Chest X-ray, AP view. Patient: 65 years old, sex M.
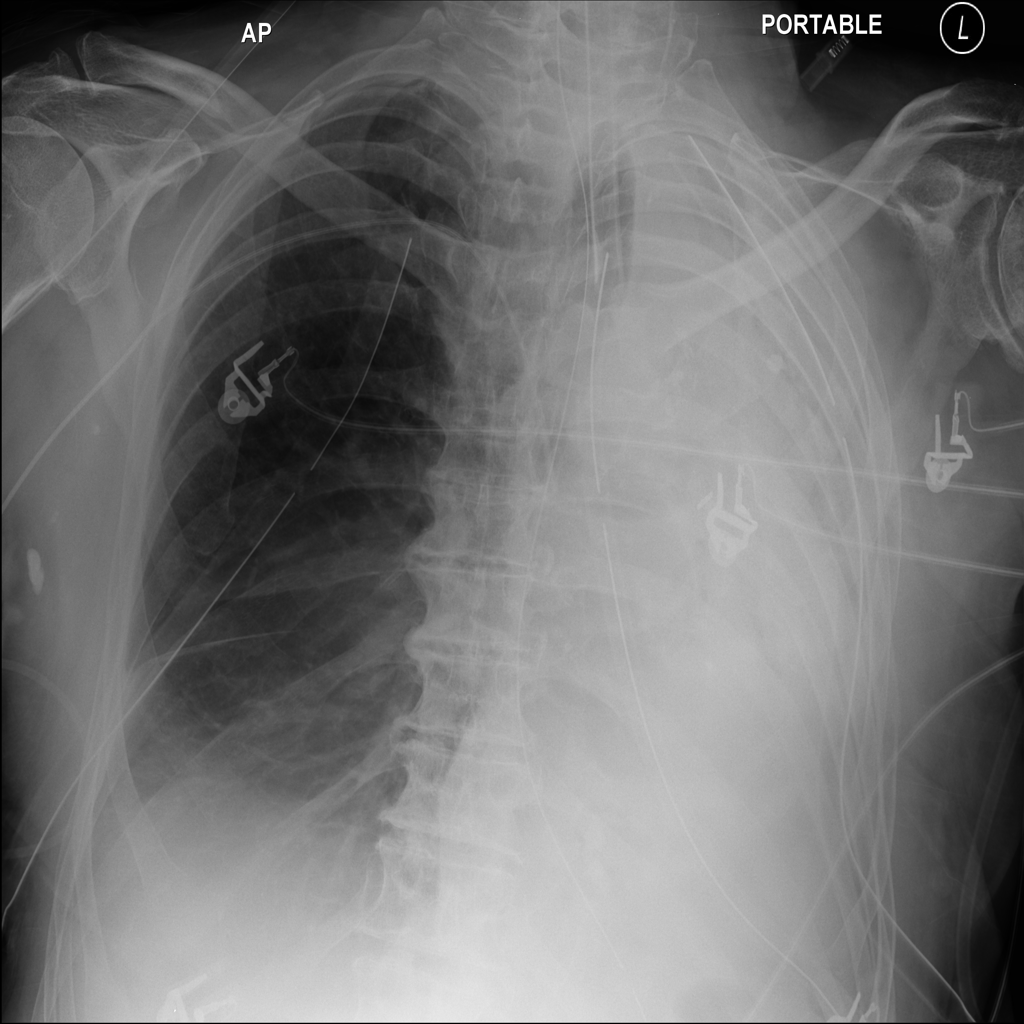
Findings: Atelectasis, Consolidation, Effusion